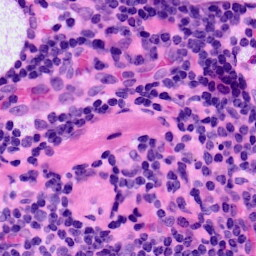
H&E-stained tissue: LymphNode